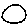
Label: circle